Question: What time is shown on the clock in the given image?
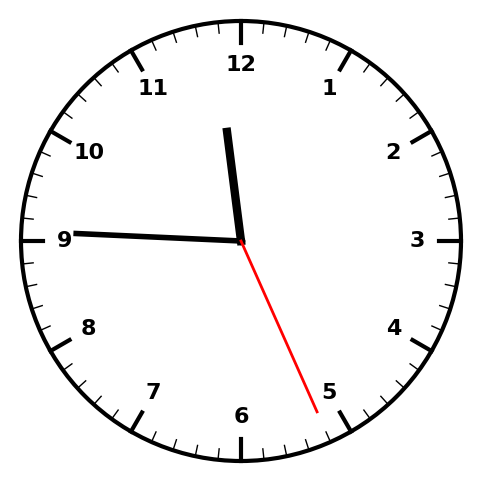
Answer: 11:45:26